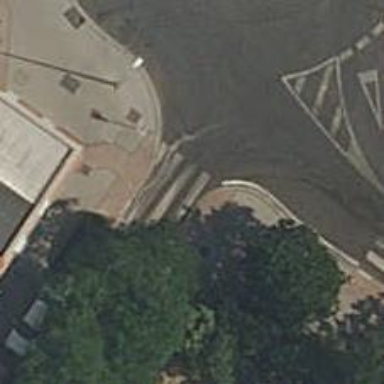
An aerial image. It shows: Uncontrolled zebra crossing on the road.